Interaction volume radius: 5 \u00c5
Interaction volume height: 50 \u00c5
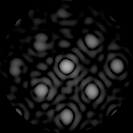
Disorder parameter: 0.1598